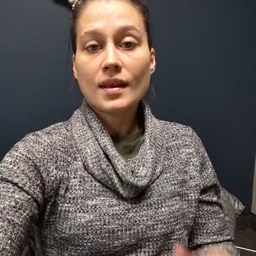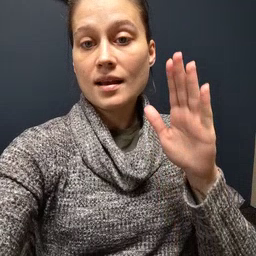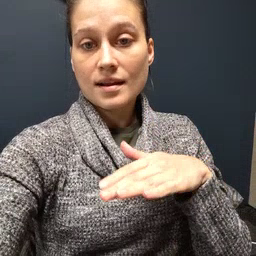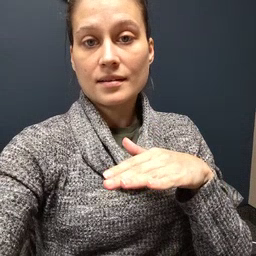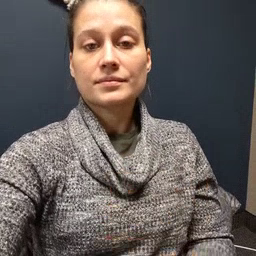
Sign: on